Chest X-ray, PA view. Patient: 58 years old, sex M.
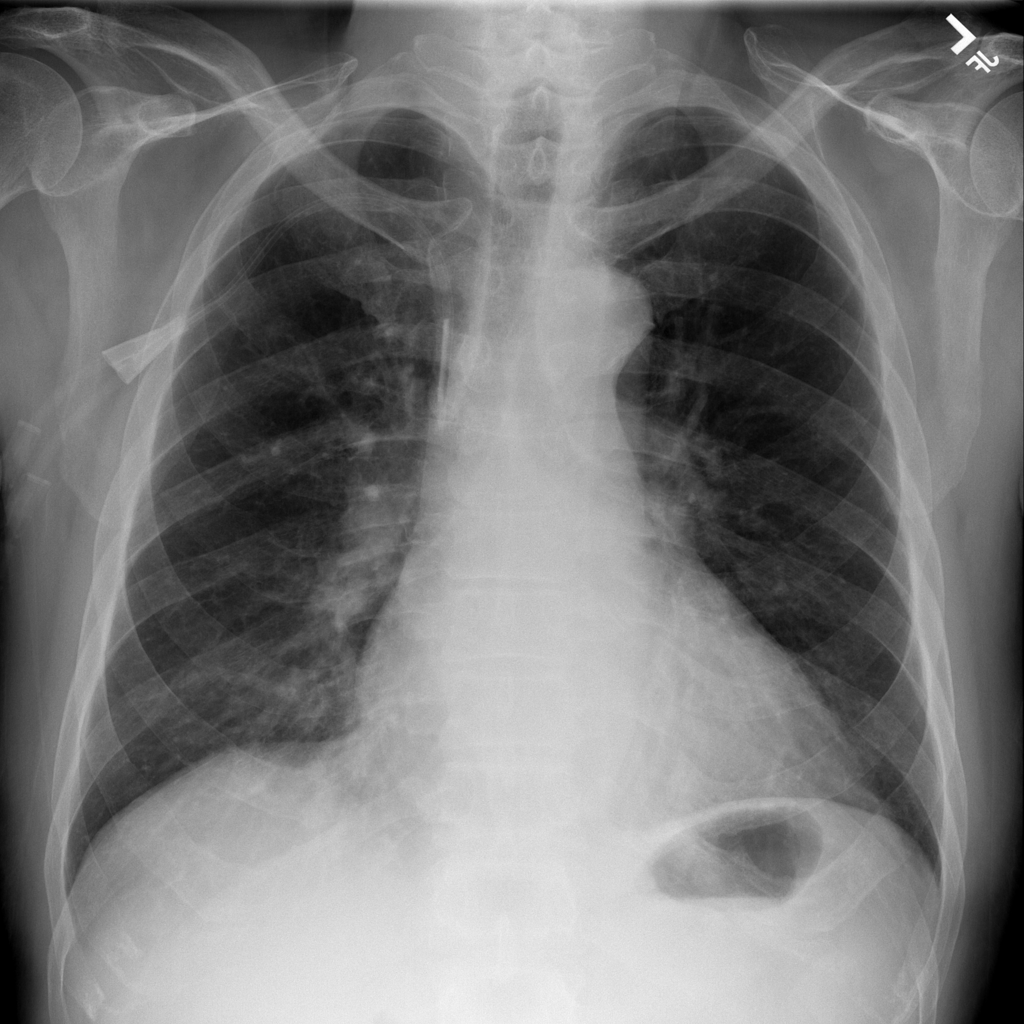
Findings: No Finding